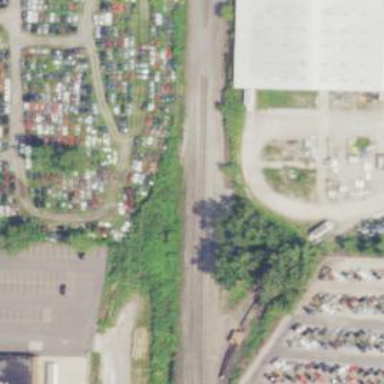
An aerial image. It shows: Disused railway.